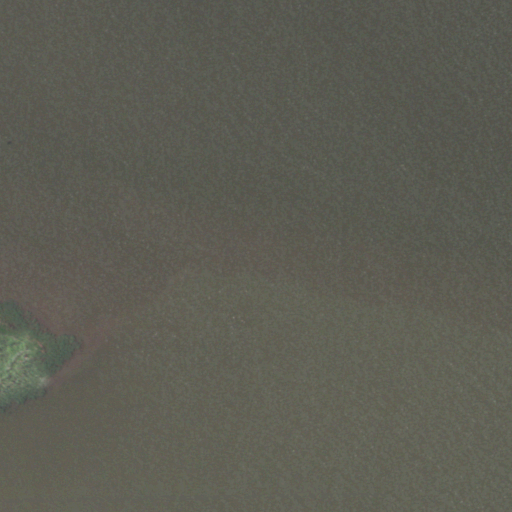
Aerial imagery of island in Louisiana named Japan Island containing herbaceous wetlands and open water